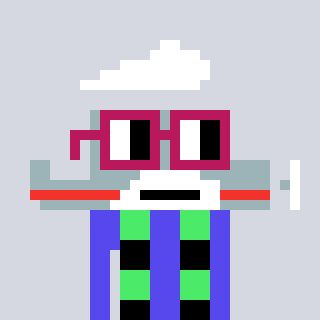
a pixel art character with square dark red glasses, a plane-shaped head and a computerblue-colored body on a cool background